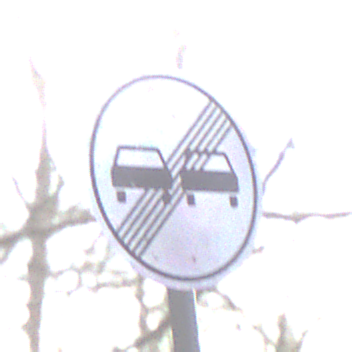
Verkehrszeichen: EndeUeberholverbot
Umgebung: Outdoor, Nature
Tageszeit: MorningAfternoon
Wetter: PartlyCloudy
Licht: Natural
Jahreszeit: NotSpecified
Kontrast: LowContrast